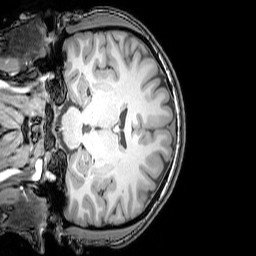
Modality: T1w
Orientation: coronal
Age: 25
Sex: male
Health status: healthy
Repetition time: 0.081 s
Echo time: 0.037 s